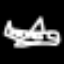
Label: airplane